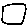
Label: square